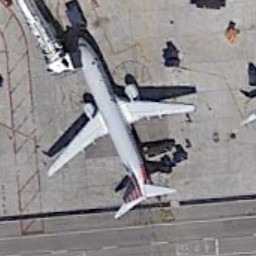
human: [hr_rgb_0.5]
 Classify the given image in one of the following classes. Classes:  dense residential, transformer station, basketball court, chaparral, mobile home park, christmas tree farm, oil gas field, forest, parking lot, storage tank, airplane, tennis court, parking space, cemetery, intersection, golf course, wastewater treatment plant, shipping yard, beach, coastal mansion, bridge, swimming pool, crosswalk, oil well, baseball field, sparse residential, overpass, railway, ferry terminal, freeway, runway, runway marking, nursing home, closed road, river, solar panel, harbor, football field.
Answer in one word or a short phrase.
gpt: airplane